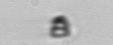
Label: Pyramimonas